Aerial crown-view tile of a tropical tree (Barro Colorado Island, Panama), acquired 20250414:
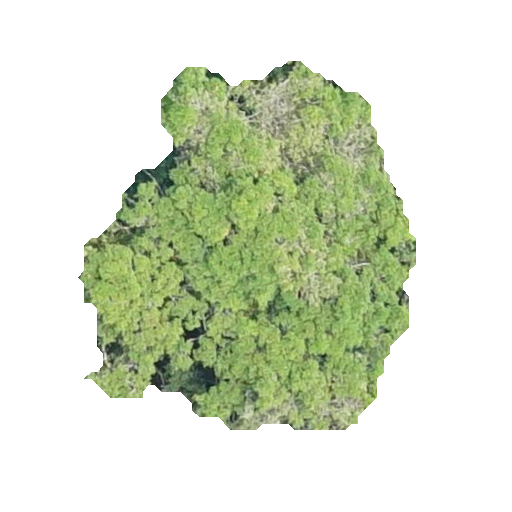
Species: Brosimum alicastrum
GBIF accepted scientific name: Brosimum alicastrum
Crown area: 134.28 m²